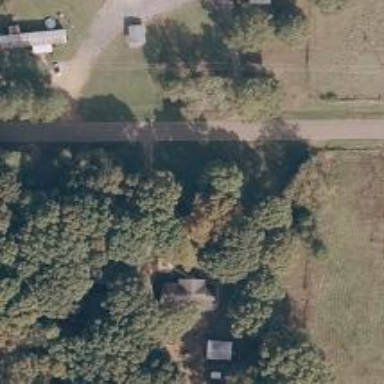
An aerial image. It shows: Driveway.